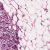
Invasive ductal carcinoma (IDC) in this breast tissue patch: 1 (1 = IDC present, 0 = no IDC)